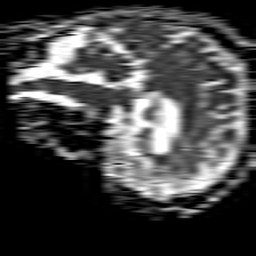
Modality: ADC
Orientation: sagittal
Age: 62
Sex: male
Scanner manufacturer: philips
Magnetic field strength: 1.5 T
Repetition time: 4.6 s
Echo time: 0.08528 s